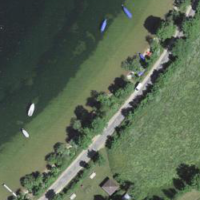
EUNIS habitat code: 14
Species observed at this site:
Symphoricarpos albus